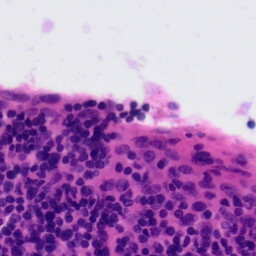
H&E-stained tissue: Tonsil